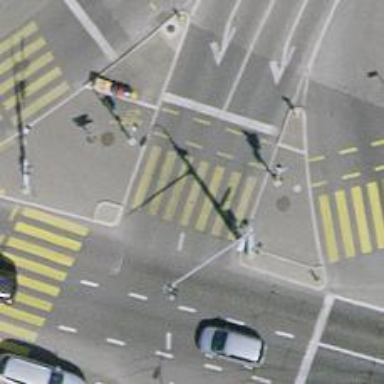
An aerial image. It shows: Crossing with traffic signals.